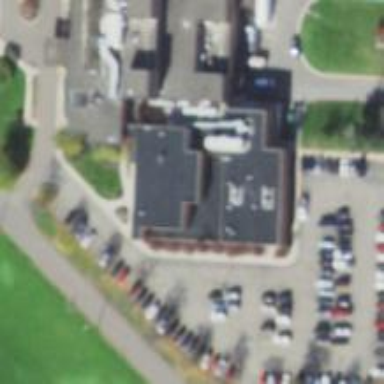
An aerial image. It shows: Parking area.